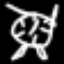
Label: clock